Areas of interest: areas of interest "Daqing Petrochemical Conference Center"
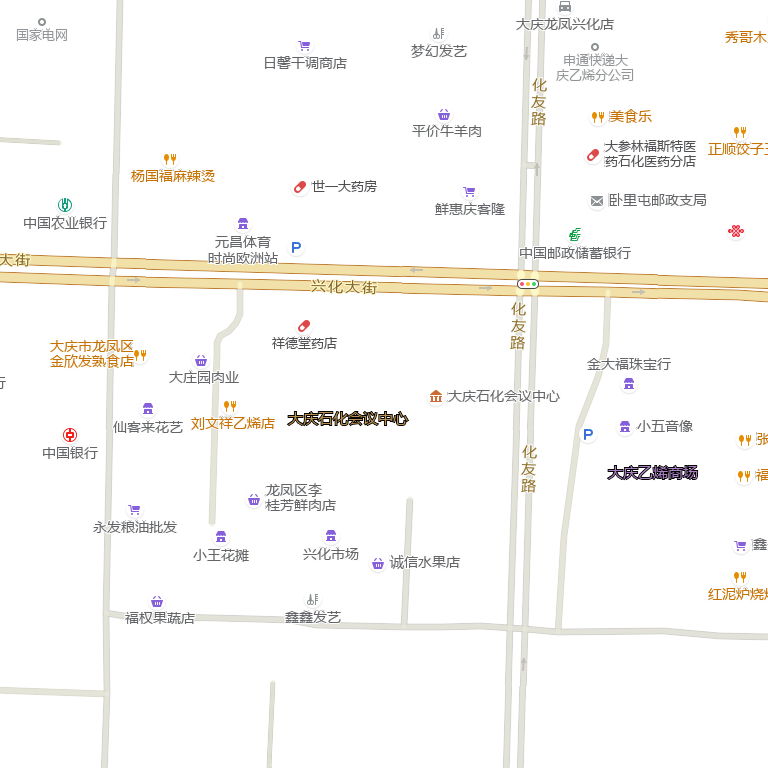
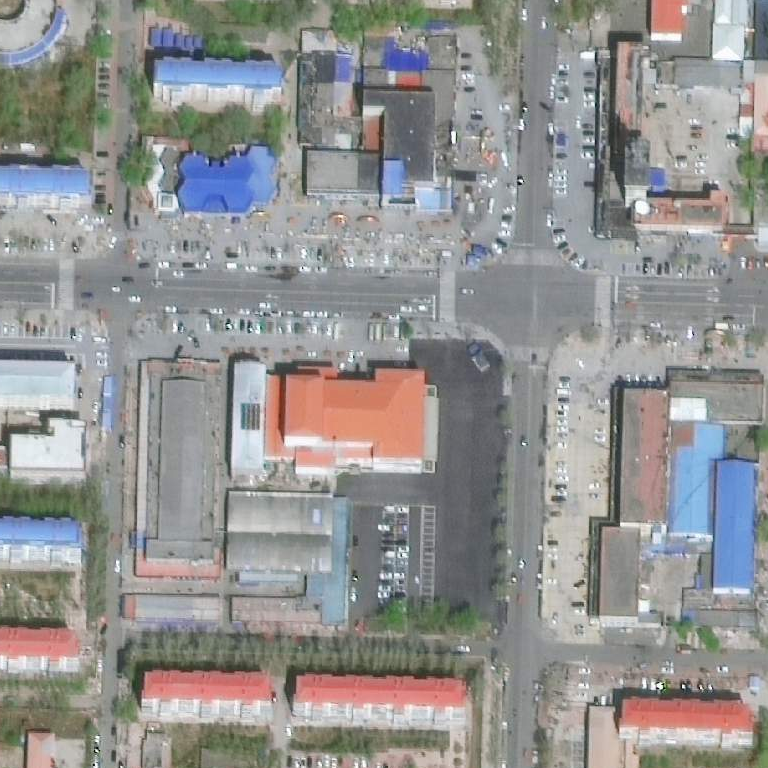